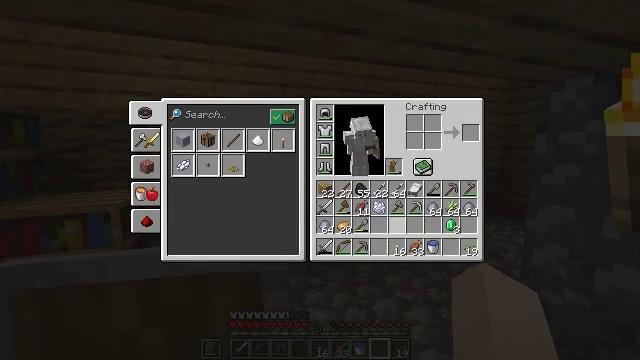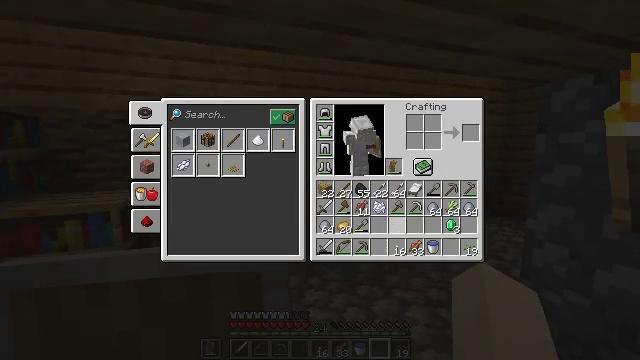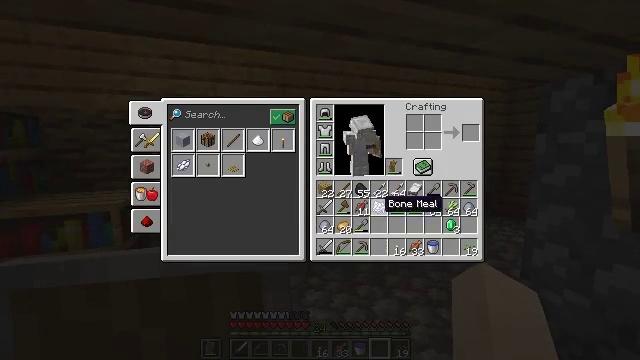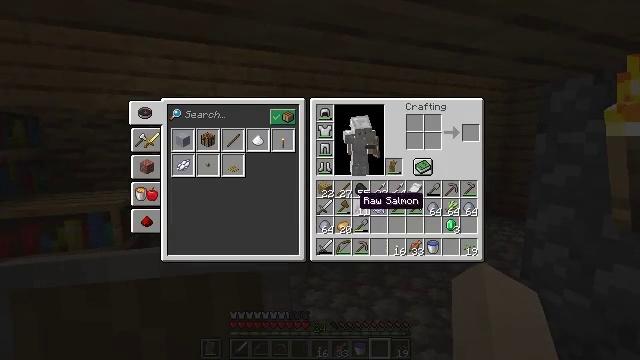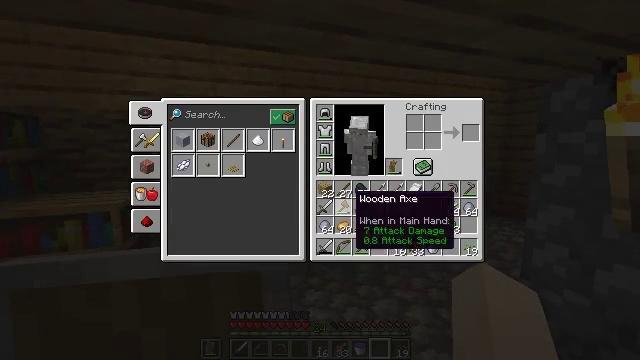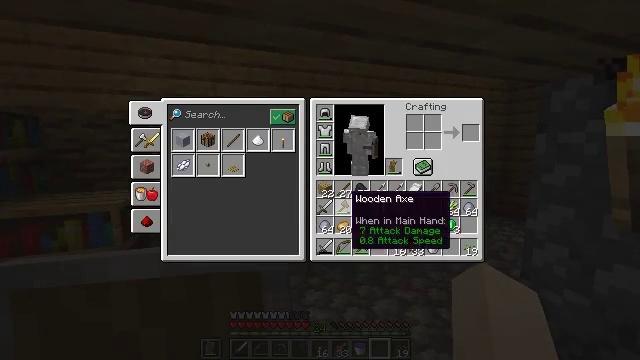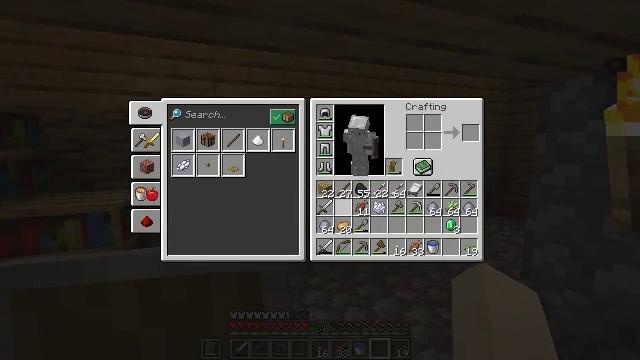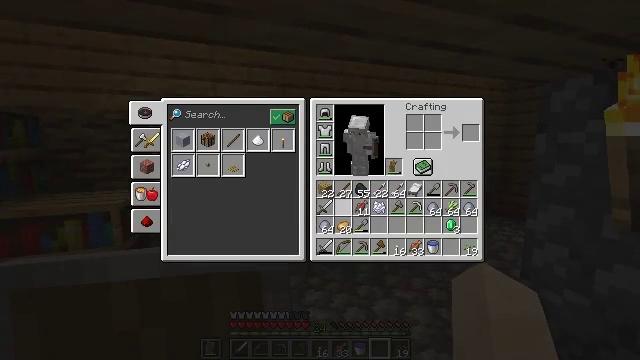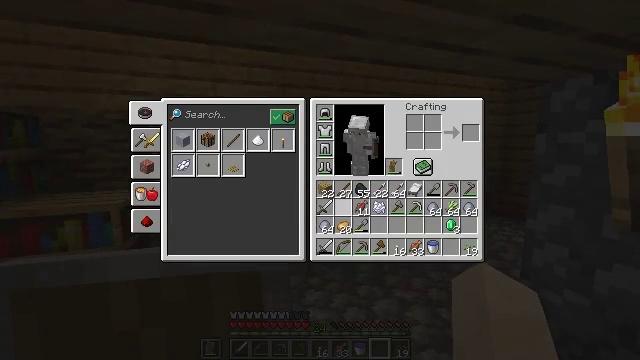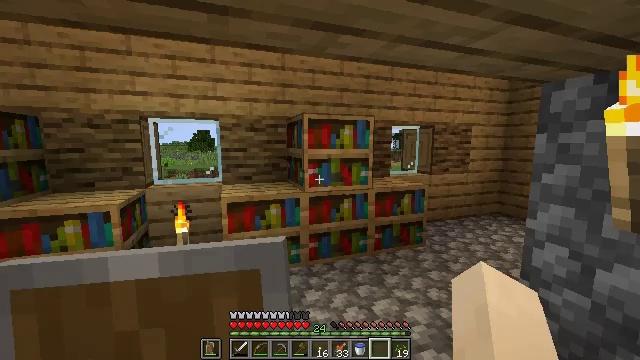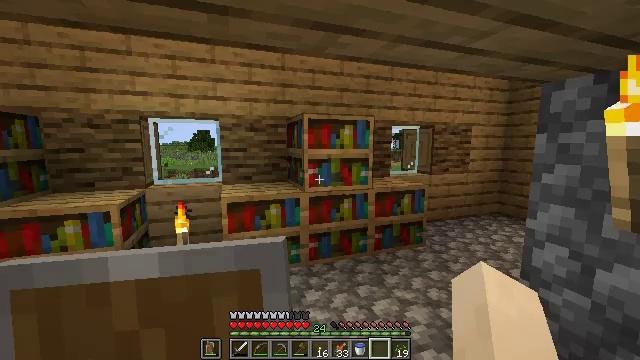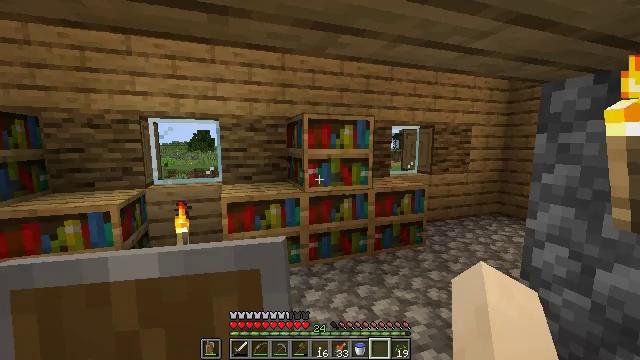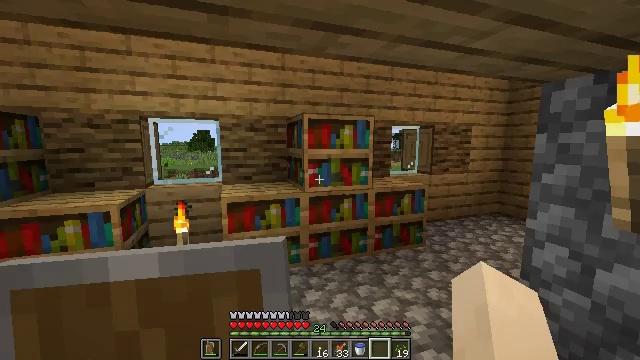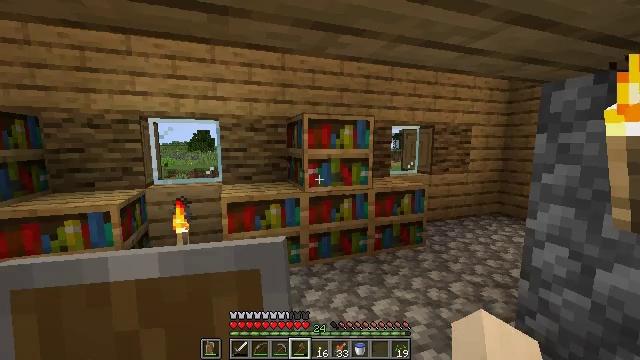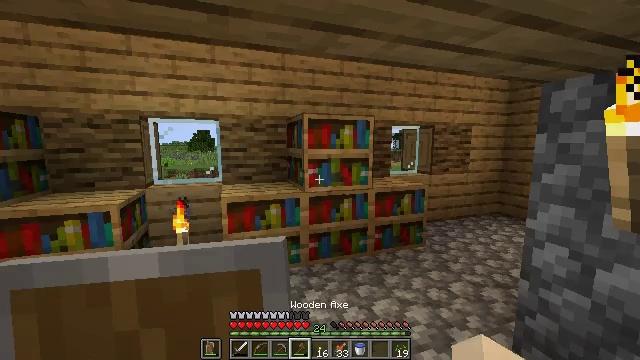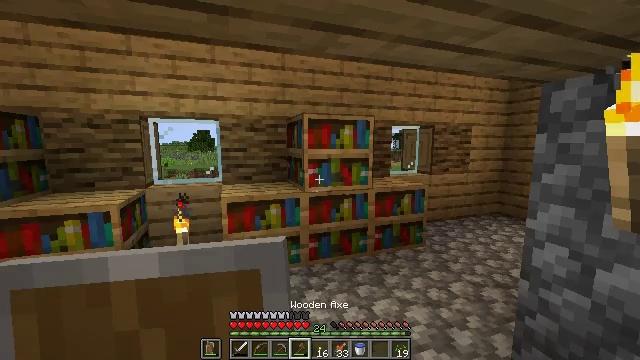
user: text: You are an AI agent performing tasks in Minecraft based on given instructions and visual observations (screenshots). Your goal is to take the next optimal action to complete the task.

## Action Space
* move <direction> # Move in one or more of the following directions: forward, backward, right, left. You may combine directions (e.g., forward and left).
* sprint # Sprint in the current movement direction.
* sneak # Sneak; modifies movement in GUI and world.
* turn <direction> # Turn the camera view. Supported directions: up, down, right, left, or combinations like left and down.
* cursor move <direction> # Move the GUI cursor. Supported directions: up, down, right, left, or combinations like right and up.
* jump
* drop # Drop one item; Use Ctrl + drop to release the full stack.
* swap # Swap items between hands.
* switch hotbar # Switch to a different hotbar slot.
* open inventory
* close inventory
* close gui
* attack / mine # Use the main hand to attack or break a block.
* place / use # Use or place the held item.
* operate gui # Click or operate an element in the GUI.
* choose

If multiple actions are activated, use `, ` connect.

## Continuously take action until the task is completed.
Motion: motion action
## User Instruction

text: Break the bookshelf for books.
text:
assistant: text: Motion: sneak
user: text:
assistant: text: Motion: sneak, cursor move left
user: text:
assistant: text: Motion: sneak, cursor move left
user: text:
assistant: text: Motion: sneak
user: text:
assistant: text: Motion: sneak
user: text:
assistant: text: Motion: sneak, operate gui
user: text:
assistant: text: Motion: sneak, operate gui
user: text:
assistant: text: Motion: sneak
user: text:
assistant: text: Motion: no_op
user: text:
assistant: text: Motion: no_op
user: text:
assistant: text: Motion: no_op
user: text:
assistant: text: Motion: no_op
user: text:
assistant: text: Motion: switch to hotbar 4
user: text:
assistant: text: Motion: switch to hotbar 4
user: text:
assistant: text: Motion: no_op
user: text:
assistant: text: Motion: move forward
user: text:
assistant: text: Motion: move forward, turn right
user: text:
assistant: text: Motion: move forward, turn right and up
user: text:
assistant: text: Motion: move forward
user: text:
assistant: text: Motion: move forward
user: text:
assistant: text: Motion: move forward
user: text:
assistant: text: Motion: move forward, attack / mine
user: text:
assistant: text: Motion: move forward, attack / mine
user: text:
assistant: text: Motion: turn left, attack / mine
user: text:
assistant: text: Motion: attack / mine
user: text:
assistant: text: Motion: attack / mine
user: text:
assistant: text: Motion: attack / mine
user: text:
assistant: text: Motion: attack / mine
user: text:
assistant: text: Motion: attack / mine
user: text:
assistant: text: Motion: attack / mine